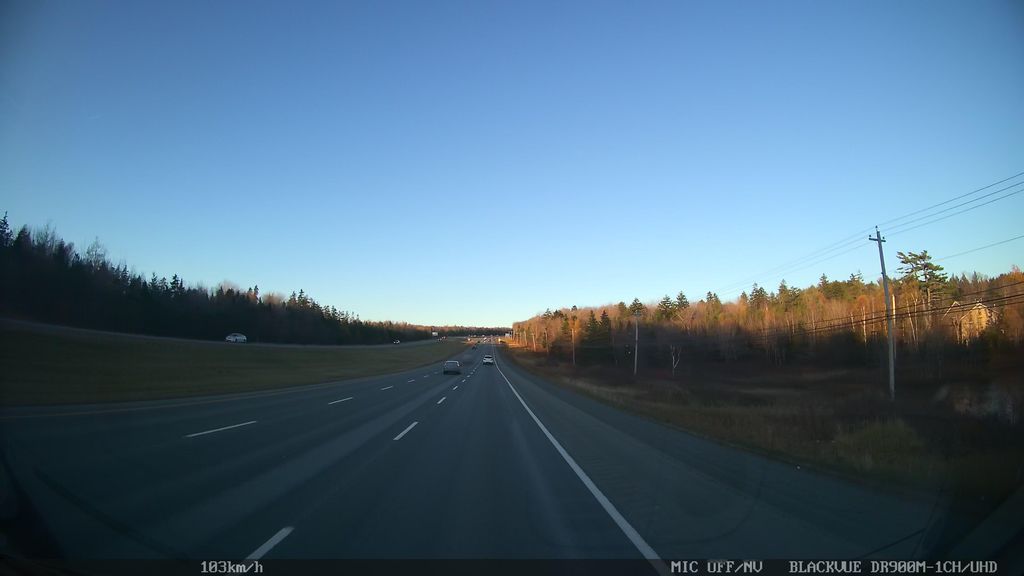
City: halifax